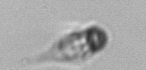
Label: Mesodinium